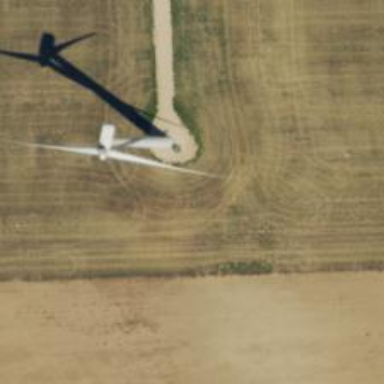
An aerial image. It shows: Wind turbine generator that utilizes wind as its source for generating electricity. It is of the horizontal axis type.